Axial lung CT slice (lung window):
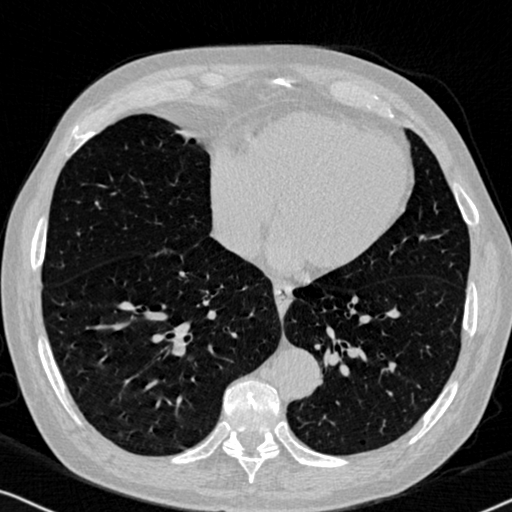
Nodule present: no